Field crop: maize
Growth stage: 1
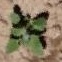
Species: chenopodium